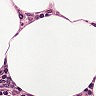
Metastatic tissue present: no